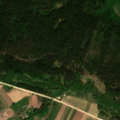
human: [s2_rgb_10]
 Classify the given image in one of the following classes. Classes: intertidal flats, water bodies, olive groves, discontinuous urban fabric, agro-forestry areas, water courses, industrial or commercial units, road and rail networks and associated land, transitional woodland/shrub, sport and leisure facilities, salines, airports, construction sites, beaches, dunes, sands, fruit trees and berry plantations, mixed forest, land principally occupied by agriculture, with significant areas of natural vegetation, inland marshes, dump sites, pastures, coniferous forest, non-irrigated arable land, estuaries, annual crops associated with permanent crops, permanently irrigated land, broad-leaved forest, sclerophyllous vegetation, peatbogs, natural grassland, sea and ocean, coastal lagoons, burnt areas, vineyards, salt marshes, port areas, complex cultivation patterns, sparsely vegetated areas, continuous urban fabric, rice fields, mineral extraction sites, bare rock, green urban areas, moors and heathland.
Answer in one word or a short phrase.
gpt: non-irrigated arable land, pastures, complex cultivation patterns, broad-leaved forest, coniferous forest, mixed forest